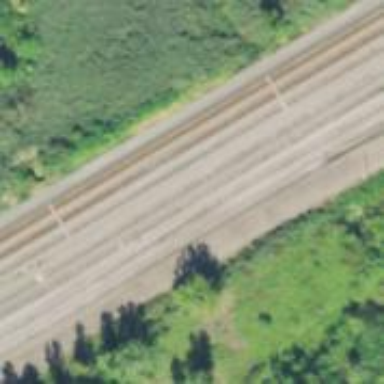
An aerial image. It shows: Railway siding with rails.